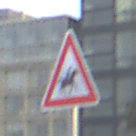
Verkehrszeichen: ReiterLinks
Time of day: SunriseSunset
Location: Outdoor (Urban)
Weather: PartlyCloudy
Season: NotSpecified
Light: Natural